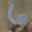
Label: 6